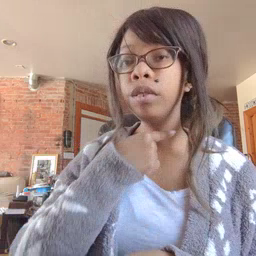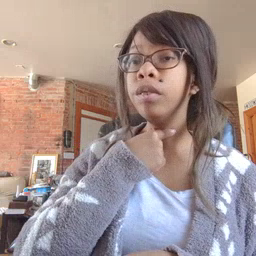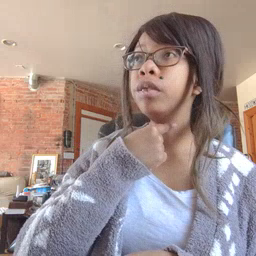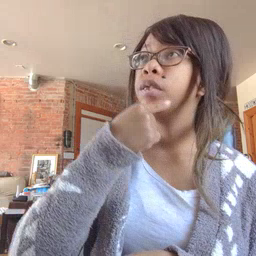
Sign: giraffe